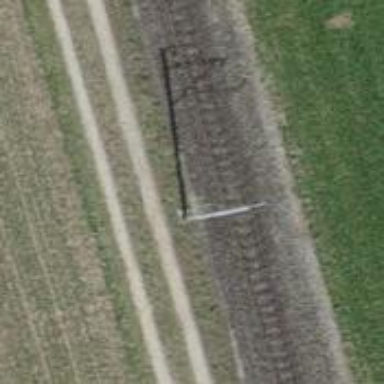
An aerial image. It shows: Narrow-gauge railway track with 1 electrified contact line.